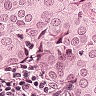
Metastatic tissue present: yes